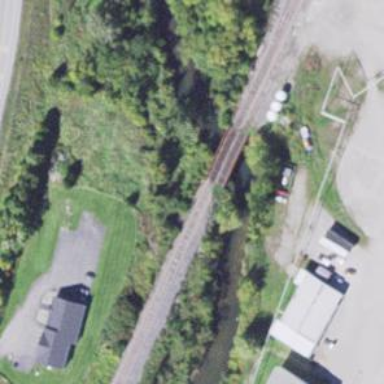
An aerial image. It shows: Bridge over railway line.